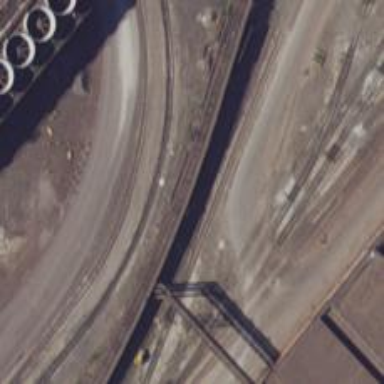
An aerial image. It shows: Rail spur service.